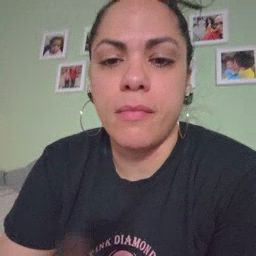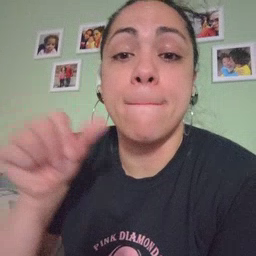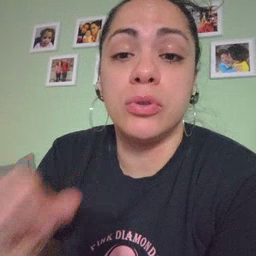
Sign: puzzle